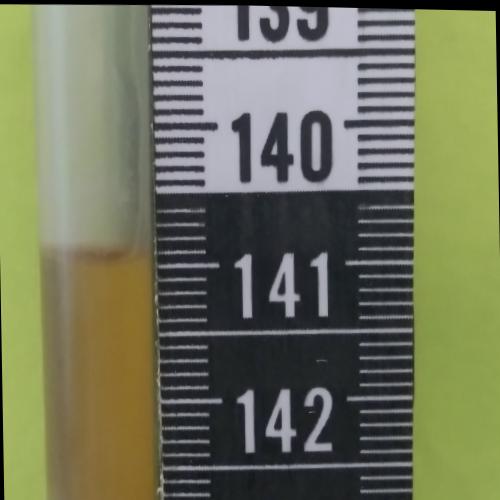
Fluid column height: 140.9 cm